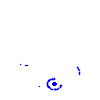
Particle: kaon